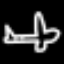
Label: airplane